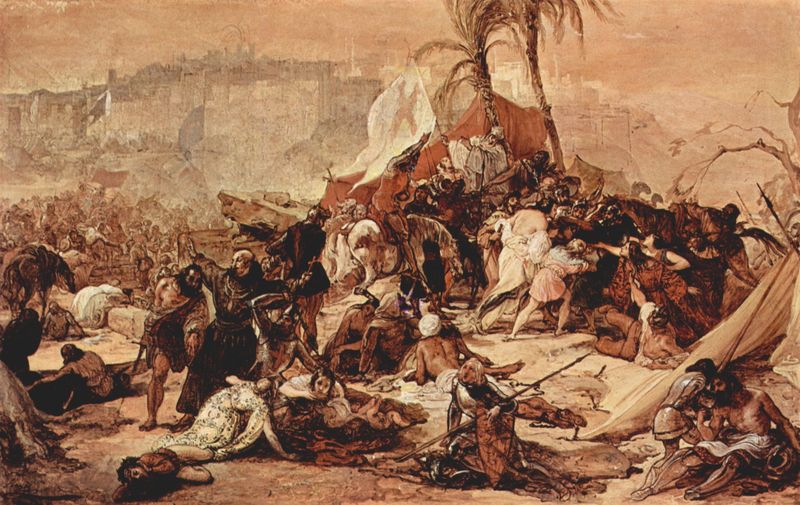
Titel: Der siebente Kreuzzug gegen Jerusalem
Künstler: Francesco Hayez
Standort: Torino
Institution: Palazzo Reale
Schlagwörter: baum, berg, dunkel, feder, gemälde, gruppe, himmel, kampf, körper, mann, weiß, wolken, aquarell, bäume, dreieck, frauen, menschen, ocker, sitzen, stadt, braun, frau, hell, hintergrund, licht, männer, schwarz, zeichnung, dach, rot, tuch, historie, kleidung, leiche, mord, stehen, stein, tod, tot, toter, häuser, geistlicher, kutte, stoff, gewänder, kind, personen, england, rosa, arbeit, kinder, pferd, pferde, reiter, stock, bewölkt, papier, liegen, fahnen, süden, fahne, flagge, kette, wüste, mauer, nebel, sepia, wagen, krieg, schlacht, historienbild, lanze, soldaten, goya, palme, tor, umriss, schild, tusche, krank, burg, kreuz, orient, orientalisch, bedeckt, kran, festung, aufstand, leichen, tote, verletzt, verletzte, quer, peitsche, menschenmenge, ritter, rüstung, pfarrer, diffus, verschwommen, verwischt, kreuzigung, sterben, mauern, niederlage, rotbraun, mittelalter, priester, mönch, stadtmauer, bettler, kreuzzug, kreuzzüge, mönche, palmen, opfer, speer, verletzung, jerusalem, verwundete, turban, persien, schlachtfeld, schutz, zelt, zelte, lager, verbrechen, delacroix, tonsur, zeltdach, gouache, plamen, stadtsilhouette, templer, kleriker, kreuzritter, totschlag, oreint, belagerung, einbeinig, deckung, akkon, grüppel, kreuzug, schaölcht, krezzug